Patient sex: M
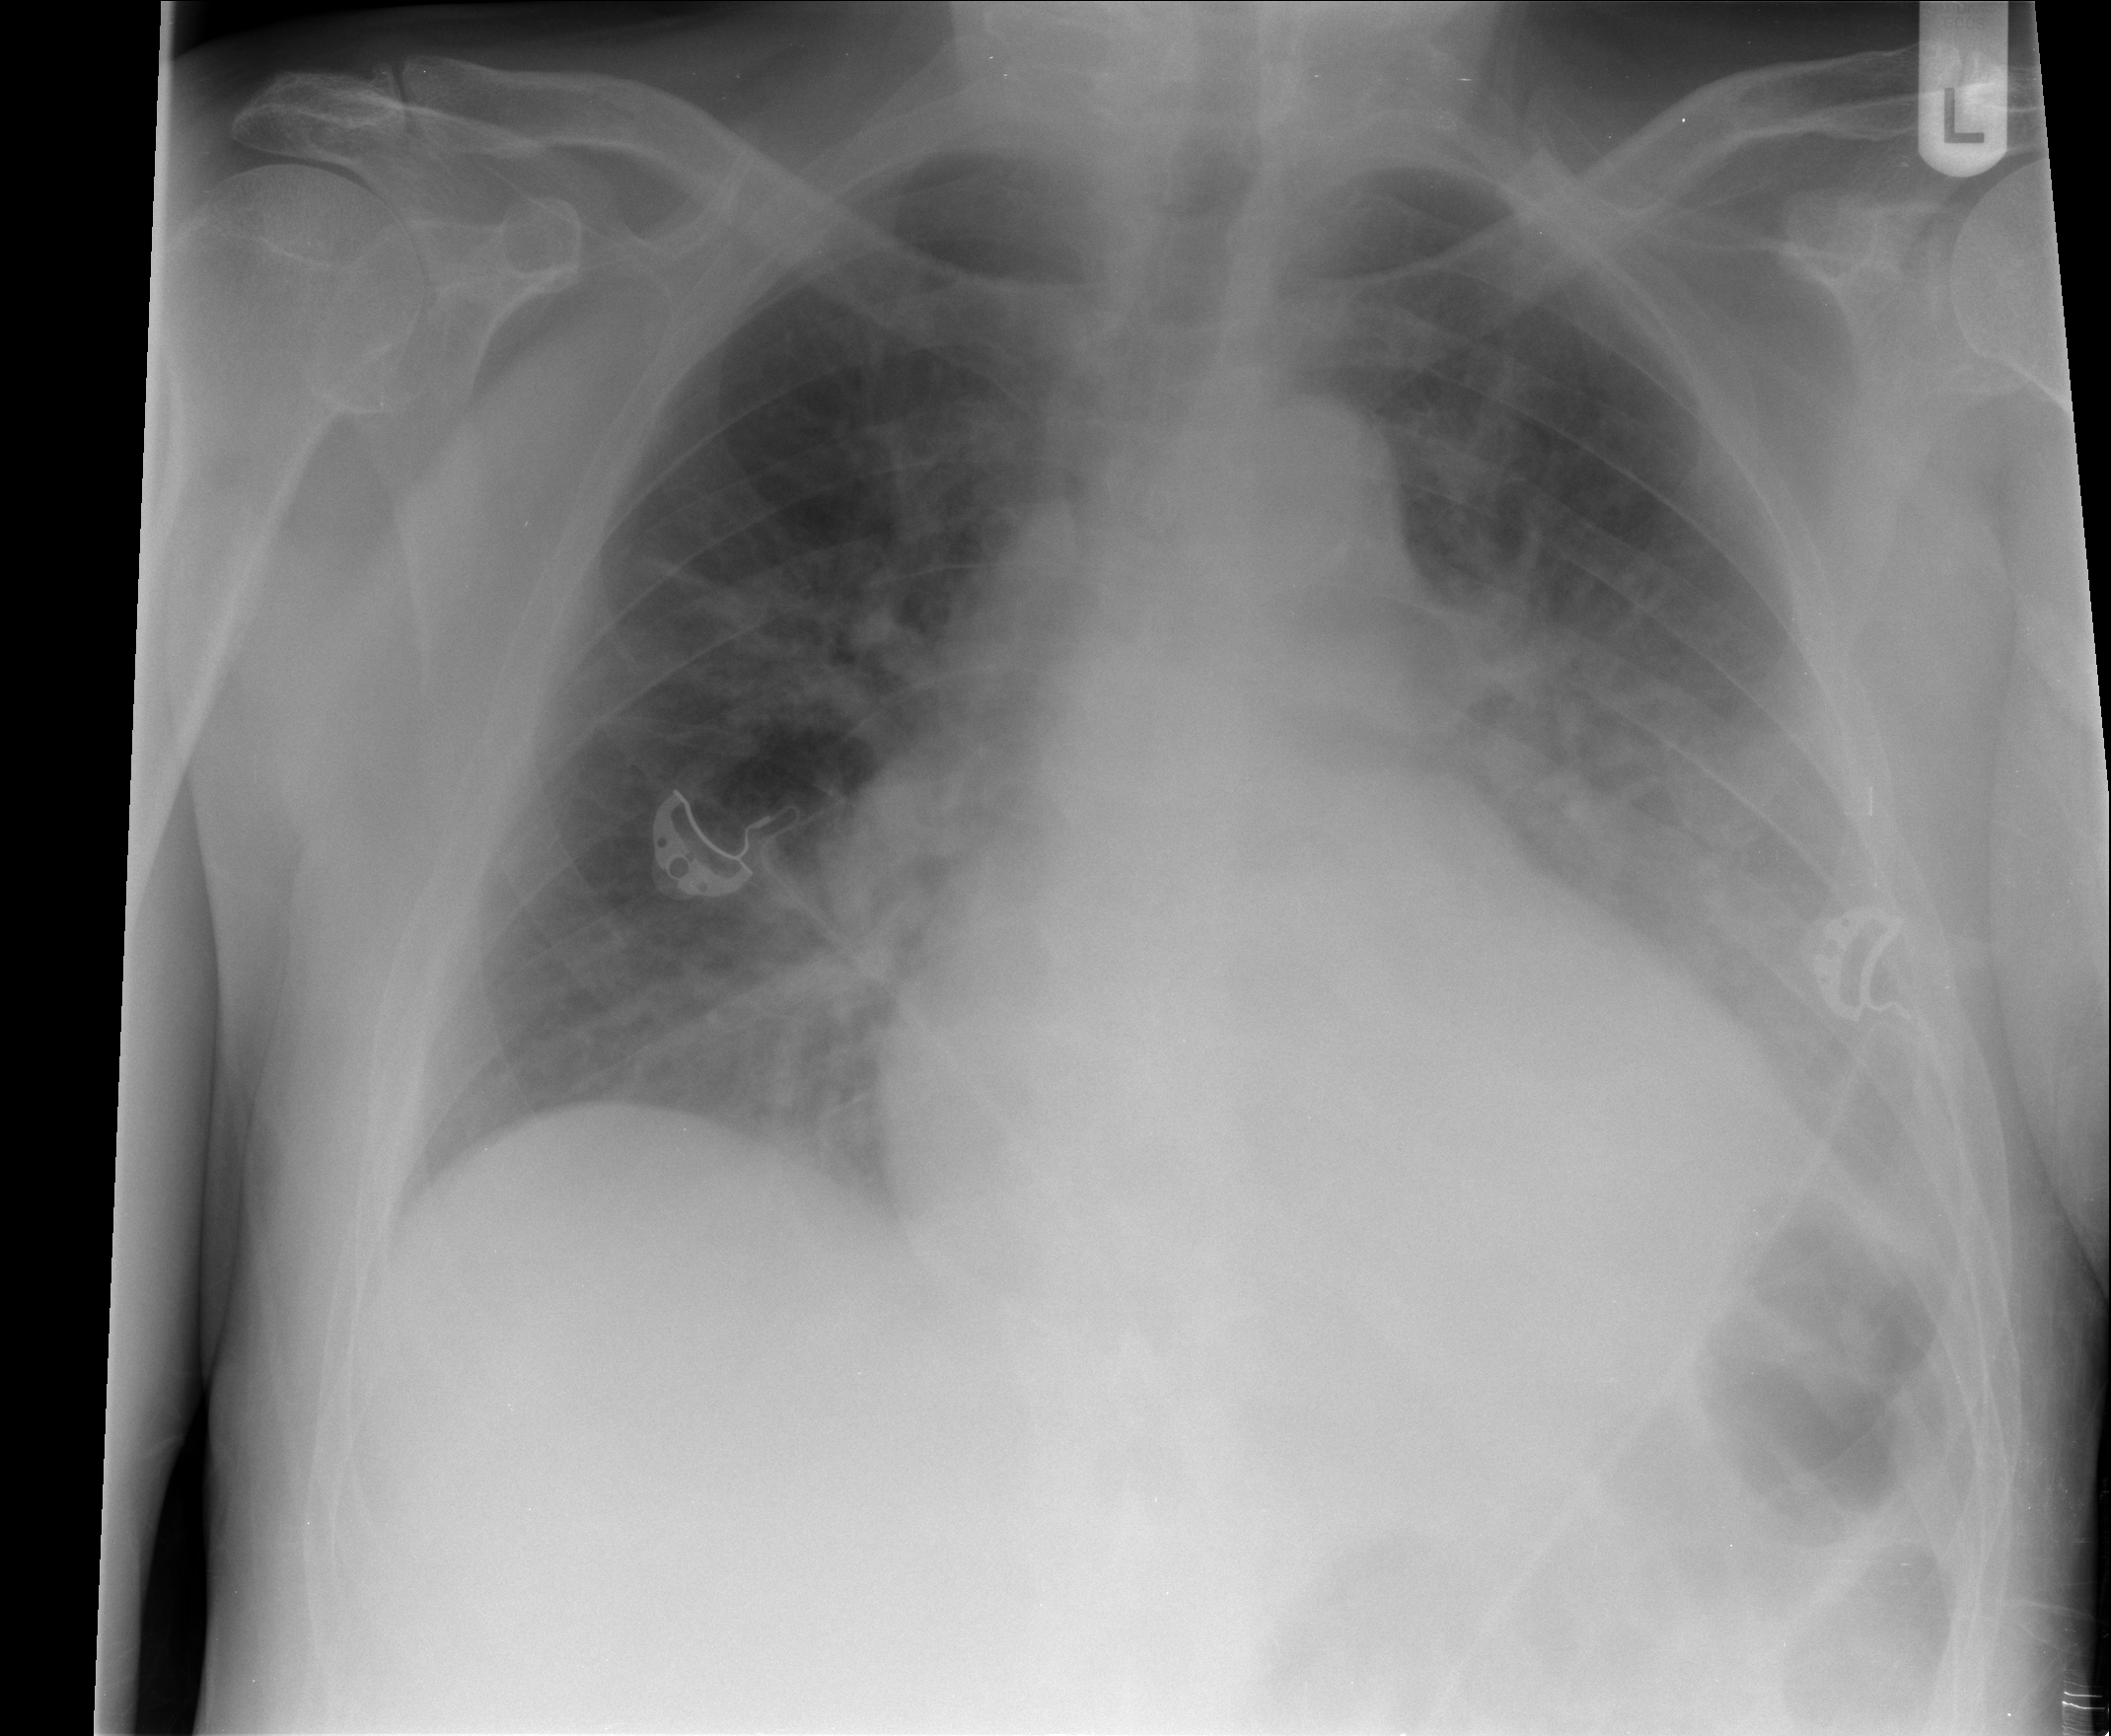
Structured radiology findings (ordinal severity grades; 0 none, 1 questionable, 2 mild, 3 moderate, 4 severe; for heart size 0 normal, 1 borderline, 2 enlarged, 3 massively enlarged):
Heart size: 1
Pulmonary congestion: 2
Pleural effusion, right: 0
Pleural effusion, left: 2
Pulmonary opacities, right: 1
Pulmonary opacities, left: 2
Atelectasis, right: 2
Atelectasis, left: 2